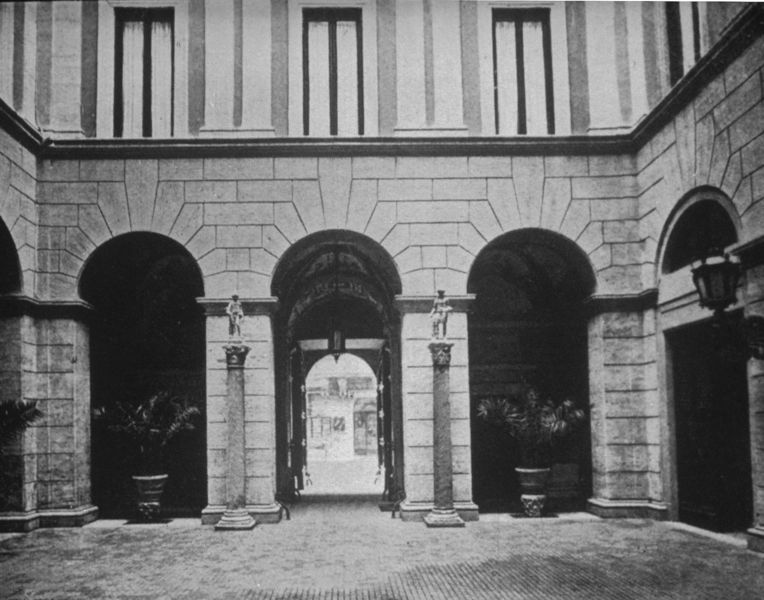
Titel: Palazzo Vidoni-Caffarelli (Innenhof)
Künstler: Raffaelo Santi
Standort: Roma
Institution: Palazzo Vidoni-Caffarelli
Schlagwörter: dunkel, schatten, weiß, stadt, blume, blumen, fenster, grau, hell, lampe, lampen, laterne, licht, pfeiler, raum, schwarz, straße, säule, säulen, tür, gebäude, haus, schloss, wand, architektur, sockel, stein, steine, boden, decke, pflanzen, renaissance, skulptur, statue, vase, blumentopf, kübel, topf, ecke, bogen, italien, pflaster, türen, mauer, tag, linien, hof, türe, empore, pilaster, figuren, rundbogen, detail, gerade, korb, vasen, durchgang, hoch, tor, halle, foto, fotografie, photographie, bögen, töpfe, wände, eingang, gang, innenhof, berlin, rechteck, münchen, torbogen, mauerwerk, schwarzweiss, fliesen, pflastersteine, mosaik, rom, kapitell, photo, ecken, fries, portal, rustika, schlussstein, sims, gesims, skulpturen, portale, quader, statuen, eckpfeiler, portikus, rundbögen, palmen, geschosse, ausgang, speer, basis, topfpflanzen, tur, klassik, schaft, aufnahme, nazi, klassizistisch, säulengang, durchfahrt, rustica, nieschen, fotgrafie, einlass, eingangstüre, wwand, pflanezn, staßenlampe, topfplumen, flankieren, plante